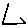
Label: triangle